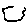
Label: hexagon